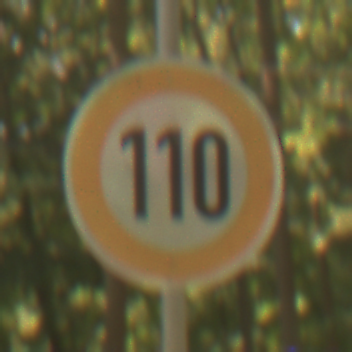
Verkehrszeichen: Geschwindigkeit110
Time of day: Midday
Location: Outdoor (Nature)
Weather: PartlyCloudy
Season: NotSpecified
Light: Natural